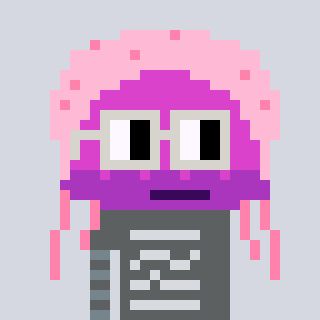
a pixel art character with square light gray glasses, a jellyfish-shaped head and a grayscale-colored body on a cool background